Question: I am trying to import a GitHub repository into Eclipse and I keep getting the below error. Cannot run program "path" CreateProcess error=2, The system cannot find the file specified. The path has nothing to do with git and I can't figure out what program it needs to run or change where it looks for the program. I am using SSH with valid keys and I know my login information is correct.
Does anyone know what is causing this problem? I'm really stumped.

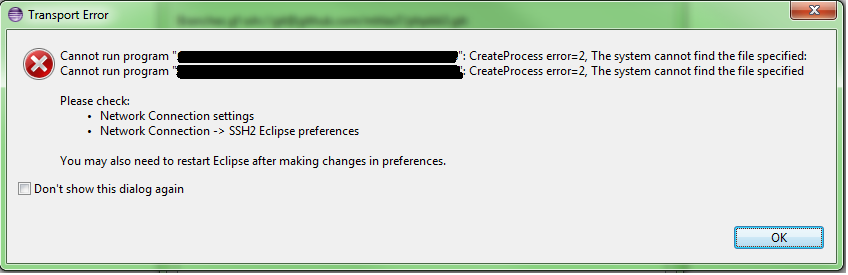
Answer: I solved my own question. I used PuTTY to do my SSH authentication. Programs you will need, putty.exe, plink.exe, puttygen.exe, pagent.exe.
1. My GIT_SSH path was invalid (*facepalm thanks robinst) so I set my GIT_SSH path to plink.exe. If you don't have a GIT_SSH environment variable, create one
2. I then used puttygen.exe to generate an RSA key and saved the private key to my .ssh directory
3. Start up pagent.exe and add the key you just saved
4. Eclipse will now try to connect but it may give you an error that says "The server's host key is not cached in the registry. You have no guarantee that this is the computer you think it is." If this is the case, start up putty.exe, put in the Git repository URL and click connect. It will then ask you if you want to accept they key from this server. Click yes and then close out of putty.
You then should be able to connect to the Git repository. However you need to make sure that pagent is running and it has the key added otherwise this won't work. Check out <URL> if you want pagent to load your keys when it starts.